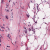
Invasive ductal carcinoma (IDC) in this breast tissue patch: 1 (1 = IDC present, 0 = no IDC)